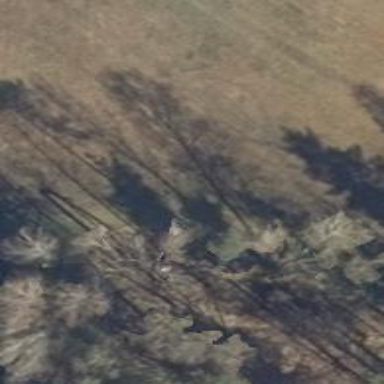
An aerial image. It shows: Shelter that serves as hunting stand.